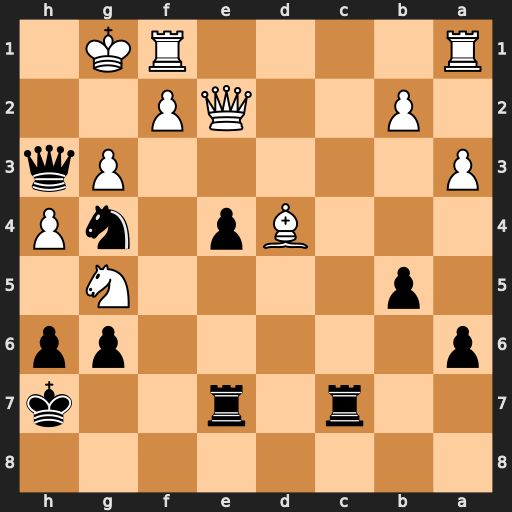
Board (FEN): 8/2r1r2k/p5pp/1p4N1/3Bp1nP/P5Pq/1P2QP2/R4RK1
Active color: b
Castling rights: -
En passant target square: -
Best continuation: hxg5 Qxg4 Qxg4